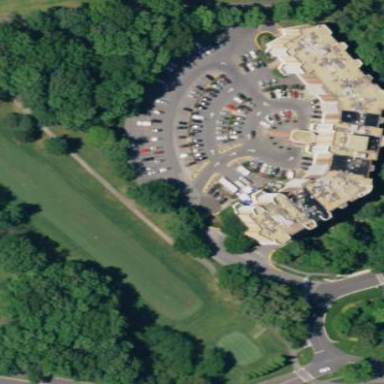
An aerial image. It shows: Golf course.